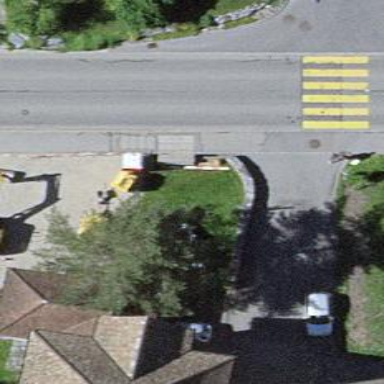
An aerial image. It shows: Bus stop with platform for public transport.